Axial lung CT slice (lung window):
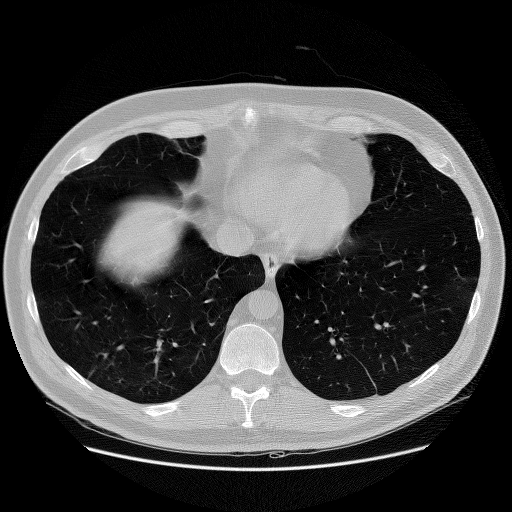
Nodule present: no